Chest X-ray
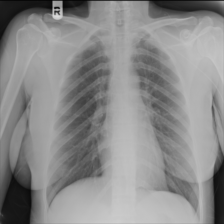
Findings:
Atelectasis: negative
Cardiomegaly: negative
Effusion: negative
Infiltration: negative
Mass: negative
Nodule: negative
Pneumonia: negative
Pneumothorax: negative
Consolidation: negative
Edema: negative
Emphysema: negative
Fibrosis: negative
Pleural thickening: negative
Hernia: negative